Question: This is a shortened version of a larger XML file with only one out of four columns shown here.
'''
<LinearLayout xmlns:android="http://schemas.android.com/apk/res/android"
android:layout_width="fill_parent"
android:layout_height="fill_parent"
android:weightSum="4" >
<!-- 1st colum -->
<LinearLayout
android:layout_width="0dp"
android:layout_height="match_parent"
android:layout_weight="1"
android:background="#ff0000"
android:orientation="vertical"
android:weightSum="4" >
<ImageButton
android:layout_width="wrap_content"
android:layout_height="0dp"
android:gravity="center"
android:layout_weight="1"
android:background="@null"
android:scaleType="fitCenter"
android:src="@drawable/myimage" />
</LinearLayout>
<!-- 2nd colum -->
<!-- 3rd colum -->
<!-- 4th colum -->
</LinearLayout>
'''
At present it is placed like this:

Why wont the image center in the middle of the red screen area despite having used 'android:gravity="center"' on the Image button ?
How to center it in that column ?
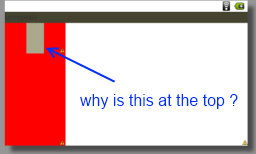
Answer: Use
'''
android:gravity="center"
'''
in your 'LinearLayout', and use
'''
android:layout_gravity="center"
'''
on your 'ImageButton'.
This tells the LinearLayout to put its contents in the center of itself (vertically because of the orientation you set), and it tells the image button to center itself within the area it has been assigned.